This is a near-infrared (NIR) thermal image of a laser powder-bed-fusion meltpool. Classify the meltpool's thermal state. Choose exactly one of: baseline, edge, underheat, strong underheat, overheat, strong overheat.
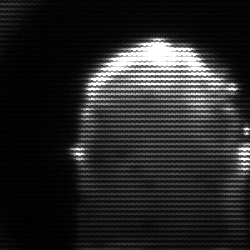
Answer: baseline